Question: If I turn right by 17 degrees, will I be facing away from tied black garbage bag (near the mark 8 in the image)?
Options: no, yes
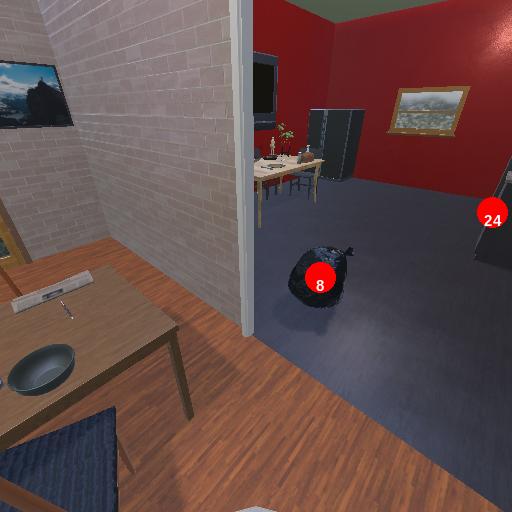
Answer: no